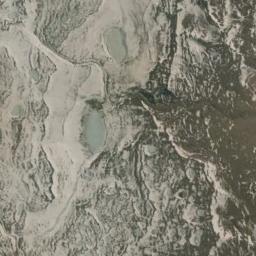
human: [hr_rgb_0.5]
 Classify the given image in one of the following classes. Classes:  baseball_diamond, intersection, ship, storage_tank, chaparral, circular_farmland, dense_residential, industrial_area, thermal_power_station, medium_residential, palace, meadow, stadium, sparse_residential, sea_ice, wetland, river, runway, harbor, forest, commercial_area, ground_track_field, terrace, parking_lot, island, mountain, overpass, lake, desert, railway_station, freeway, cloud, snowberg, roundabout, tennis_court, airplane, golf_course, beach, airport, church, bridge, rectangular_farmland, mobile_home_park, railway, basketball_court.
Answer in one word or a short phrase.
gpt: desert